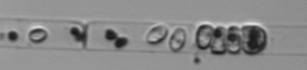
Label: Guinardia_delicatula_TAG_internal_parasite